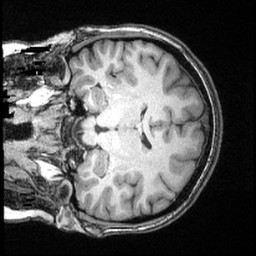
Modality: T1w
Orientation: coronal
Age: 29
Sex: female
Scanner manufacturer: siemens
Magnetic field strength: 3 T
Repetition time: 2.4 s
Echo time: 0.00374 s